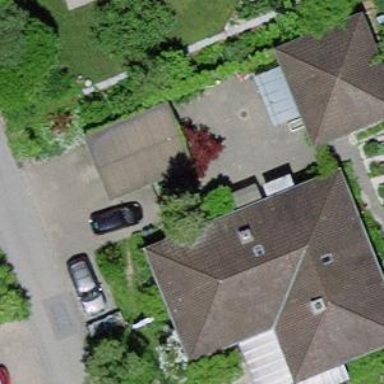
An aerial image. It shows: Detached building with hipped roof shape.